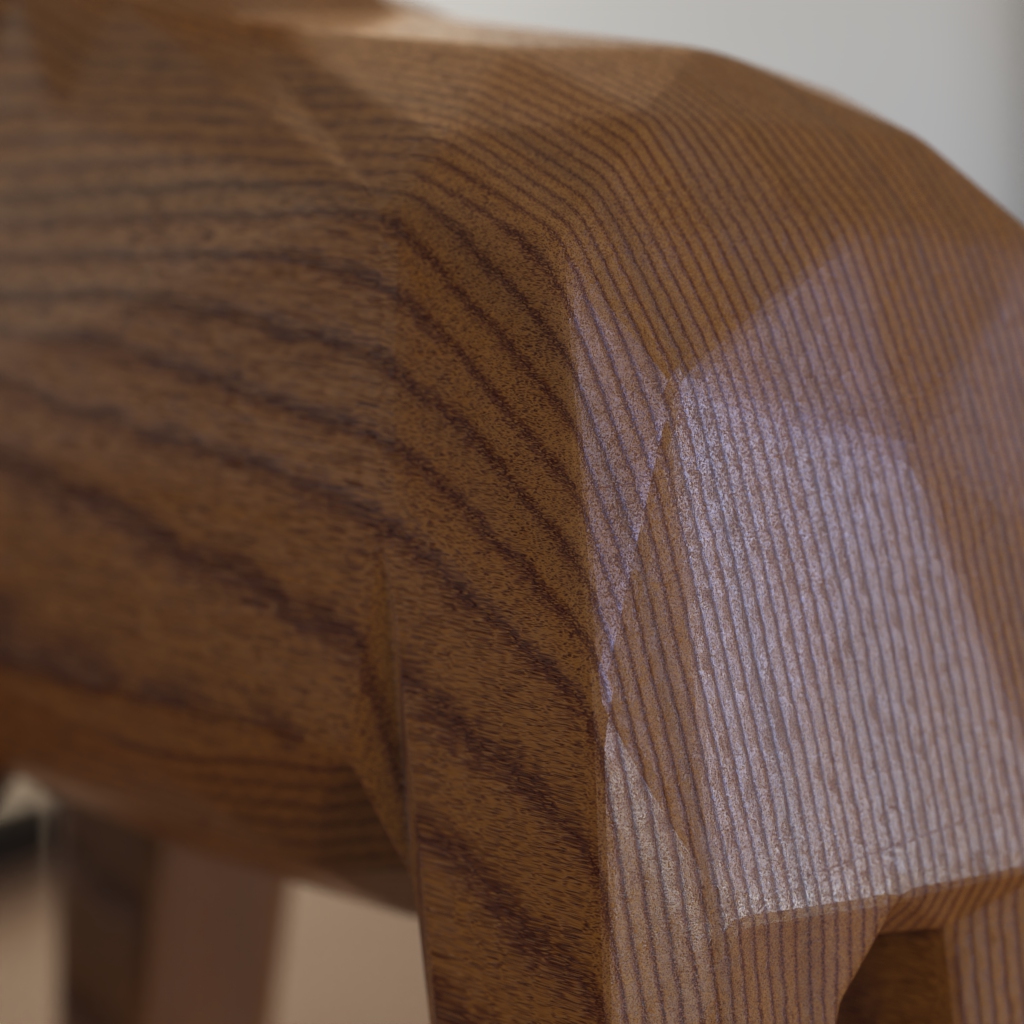
A high quality rendering of a dalahest_oak dalecarlian horse figurine made of varnished dark oak standing on a wooden table in an an apartment with natural bright daylight from windows,extreme close-up from the rear left side macro, 150 mm, f 16, bokeh